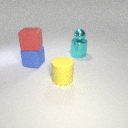
small cyan metal sphere above large cyan metal cylinder